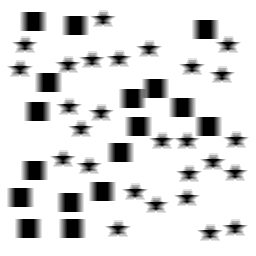
Squares: 17
Triangles: 0
Stars: 27
Total shapes: 44